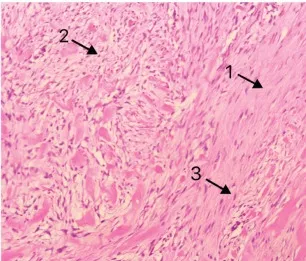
Pathological presentation of Case 1. Pathological presentation of Case 2. Arrows 1: Matrix composed of abundant interwoven collagen fibers. Arrows 2: Spindle/ovoid-shaped fibroblast cells. Arrows 3: Elongated cell nuclei without significant atypia.
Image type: pathology (h&e)